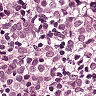
Metastatic tissue present: yes